Interaction volume radius: 10 \u00c5
Interaction volume height: 40 \u00c5
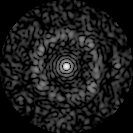
Disorder parameter: 0.7662